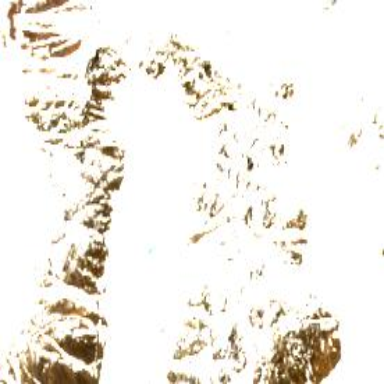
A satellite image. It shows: Stunning view of glacier.